Question:
While dragging a '<div>' for sorting, if I drag the any box outside of container it comes outside of container '<div>'. I don't want this.
I except the output is while Sorting, the dragging (ex. above green background div) '<div>' should not comes outside of parent/Container DIV.
<URL>
'''
$(function () {
$(".drag_wrapper").sortable({
connectWith: ".drag_wrapper"
}).disableSelection();
});
'''
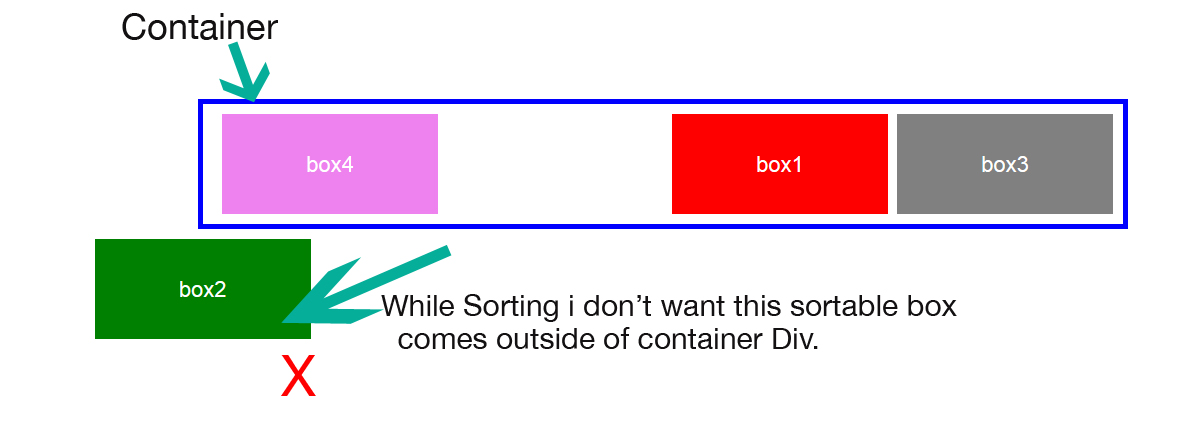
Answer: I think you are looking for the <URL> option:
'''
$(function () {
$(".drag_wrapper").sortable({
connectWith: ".drag_wrapper",
containment: ".drag_wrapper"
}).disableSelection();
});
'''